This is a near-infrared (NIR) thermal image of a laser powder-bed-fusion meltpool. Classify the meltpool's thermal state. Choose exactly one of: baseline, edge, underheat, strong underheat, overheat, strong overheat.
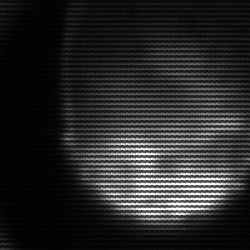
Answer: edge